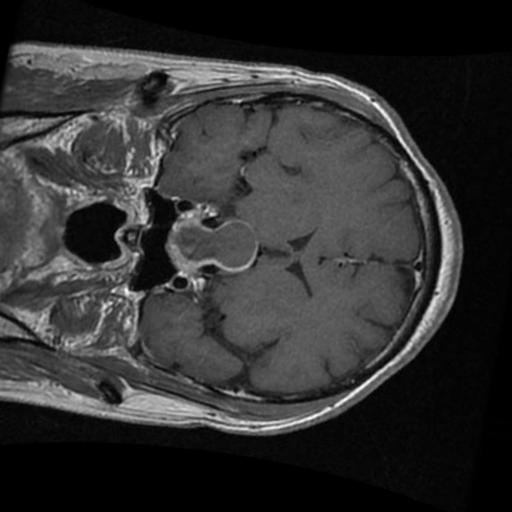
Label: brain_tumor